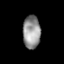
Tissue: lung
Cell type: Epithelial cells
Senescence score: 0.1223
Nuclear area (px): 561
Mean DAPI intensity: 148.604